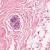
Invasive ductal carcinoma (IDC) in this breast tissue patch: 0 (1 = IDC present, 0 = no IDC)